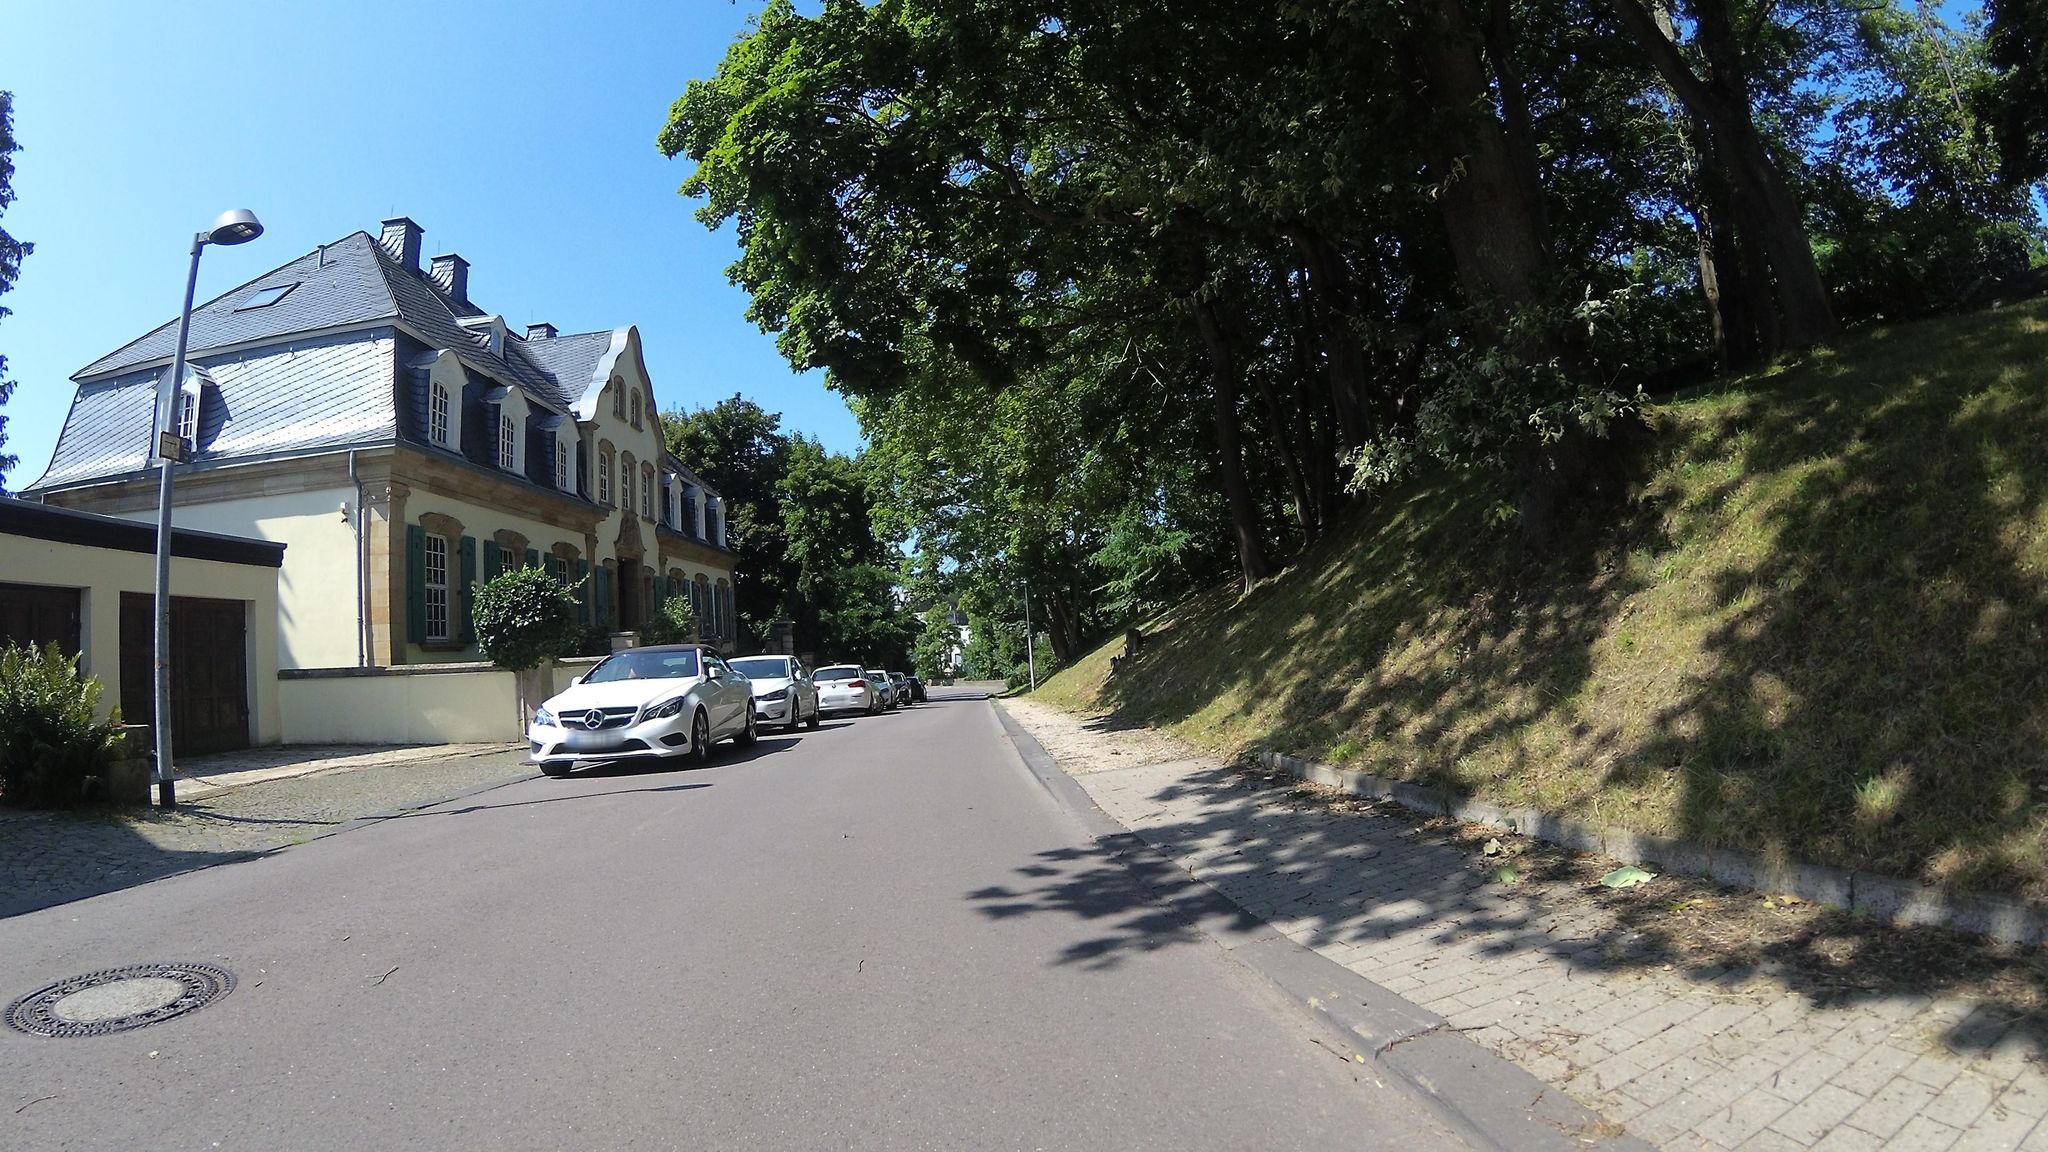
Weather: clear
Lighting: day
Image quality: good
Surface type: cycling surface
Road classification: footway, steps, path
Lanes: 2
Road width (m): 2, 4, 1
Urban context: urban centre
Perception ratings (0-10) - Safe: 5.67, Lively: 7.29, Beautiful: 9.3, Boring: 4.05, Depressing: 1.95, Wealthy: 7.55